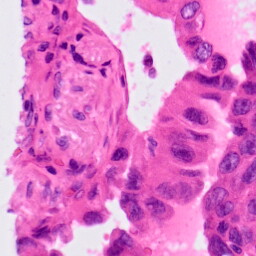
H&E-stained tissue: Lung